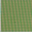
Piece: xx